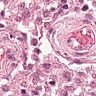
Metastatic tissue present: no